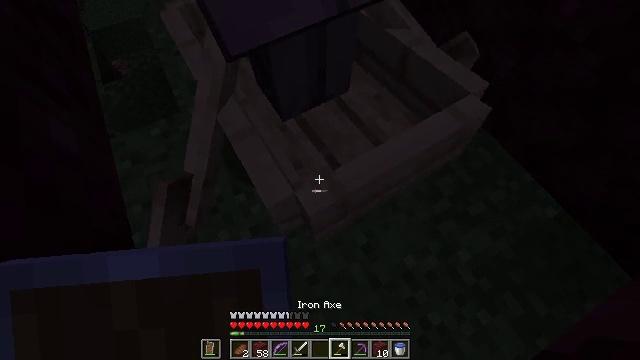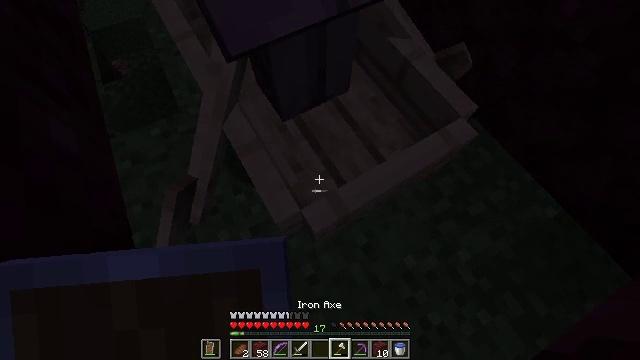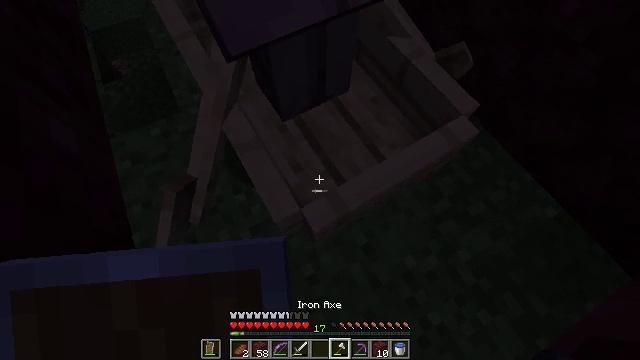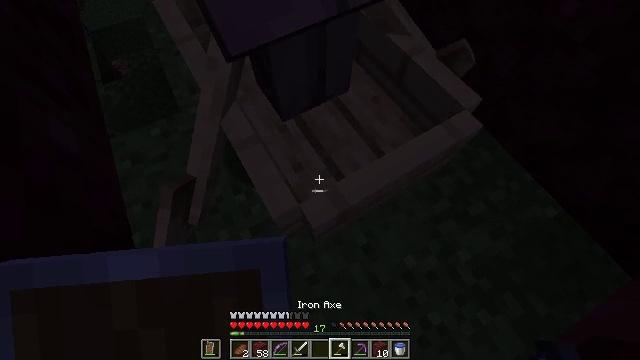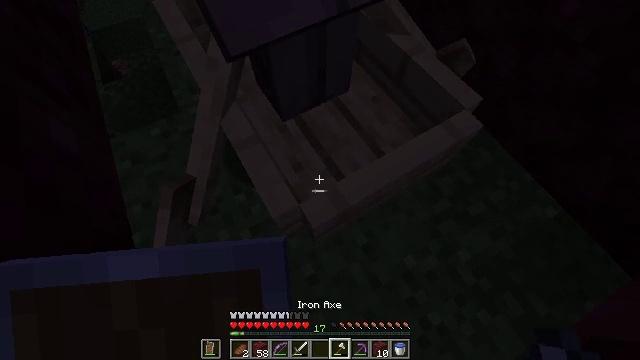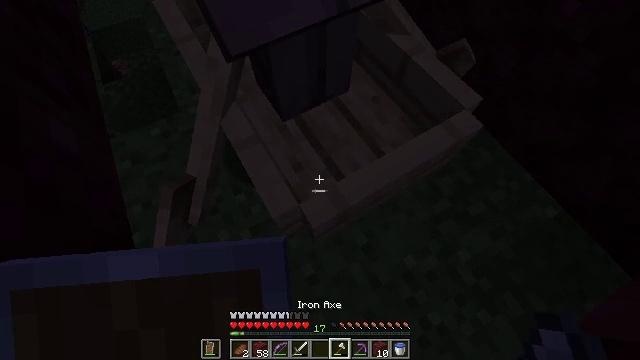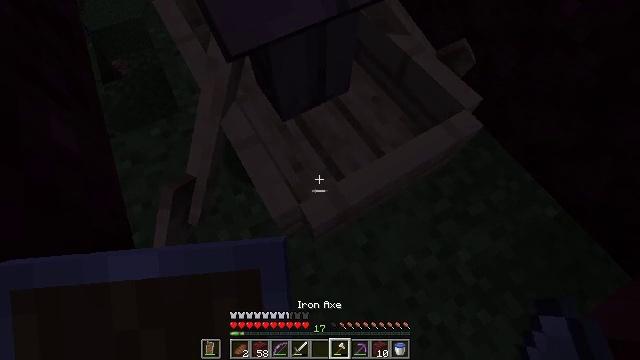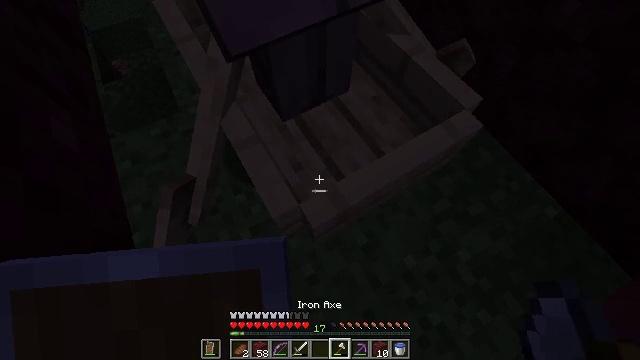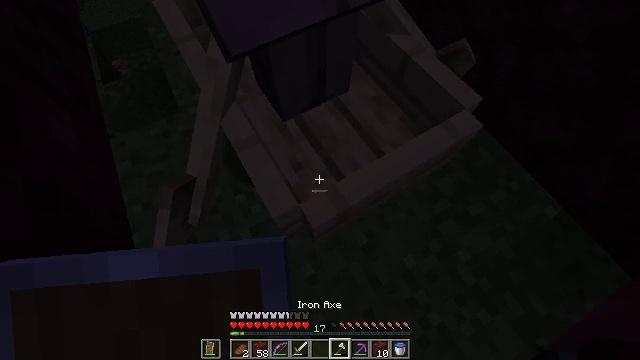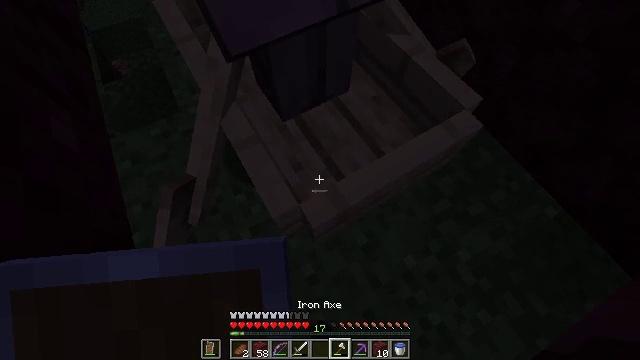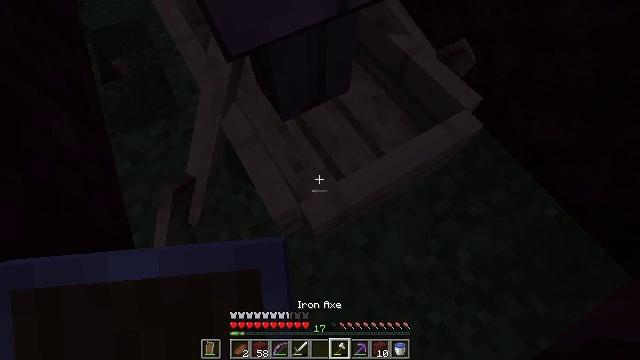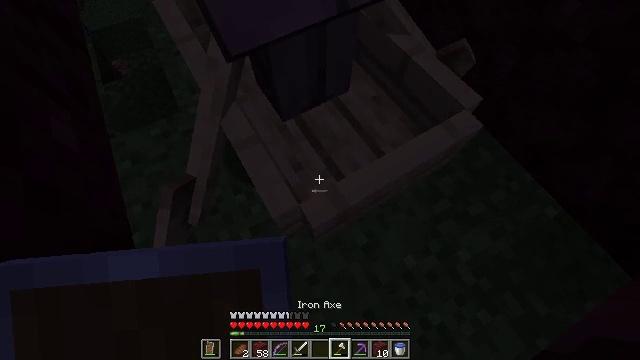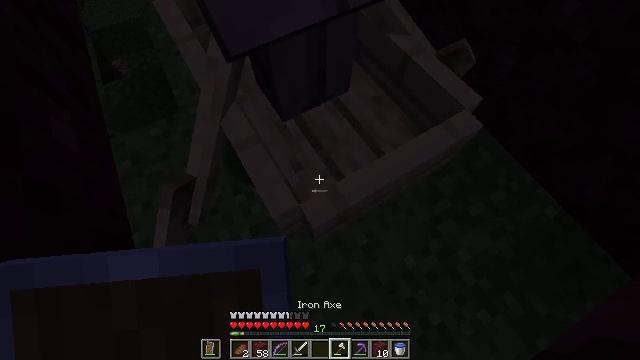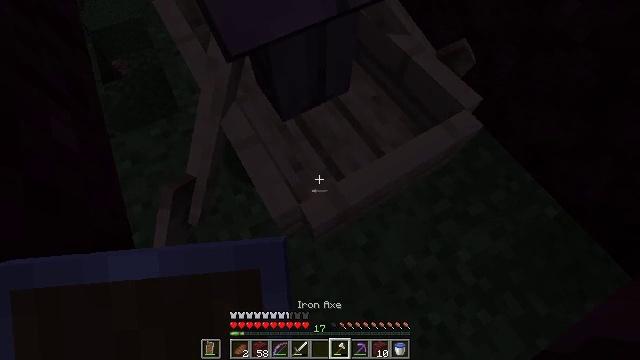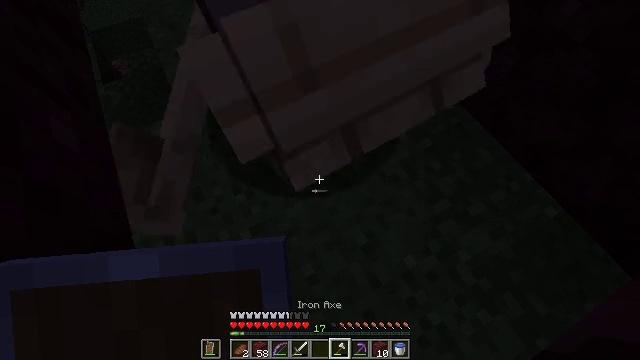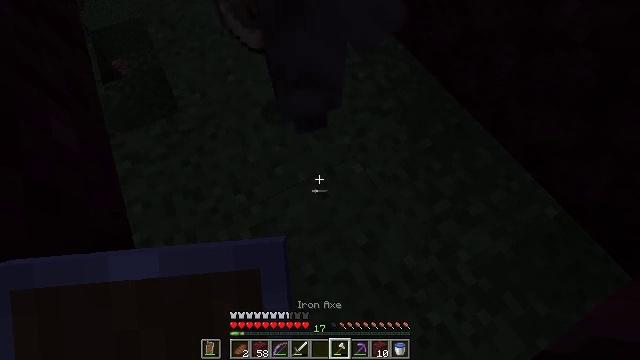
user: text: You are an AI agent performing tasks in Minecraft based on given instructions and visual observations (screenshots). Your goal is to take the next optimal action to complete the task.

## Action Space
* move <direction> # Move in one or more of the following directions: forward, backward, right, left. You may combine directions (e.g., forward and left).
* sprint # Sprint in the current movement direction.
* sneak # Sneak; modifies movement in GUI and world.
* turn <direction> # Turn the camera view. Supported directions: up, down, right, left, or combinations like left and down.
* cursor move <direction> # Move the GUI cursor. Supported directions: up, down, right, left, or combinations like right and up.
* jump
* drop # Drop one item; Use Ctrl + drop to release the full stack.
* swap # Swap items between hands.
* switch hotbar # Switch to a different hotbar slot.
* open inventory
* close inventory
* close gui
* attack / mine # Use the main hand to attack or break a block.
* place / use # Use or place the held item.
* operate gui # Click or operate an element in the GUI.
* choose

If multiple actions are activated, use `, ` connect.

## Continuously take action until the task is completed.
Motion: motion action
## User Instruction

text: Break the white bed to relocate it.
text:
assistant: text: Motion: no_op
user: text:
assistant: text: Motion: no_op
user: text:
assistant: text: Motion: no_op
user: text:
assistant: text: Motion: no_op
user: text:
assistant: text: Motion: no_op
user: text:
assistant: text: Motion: no_op
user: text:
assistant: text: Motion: no_op
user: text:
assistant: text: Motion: attack / mine
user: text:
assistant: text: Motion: attack / mine
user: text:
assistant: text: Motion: attack / mine
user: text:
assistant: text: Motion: attack / mine
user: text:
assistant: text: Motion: no_op
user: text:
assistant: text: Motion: no_op
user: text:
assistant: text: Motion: no_op
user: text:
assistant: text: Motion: no_op
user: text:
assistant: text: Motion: no_op
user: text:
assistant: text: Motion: no_op
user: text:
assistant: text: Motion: no_op
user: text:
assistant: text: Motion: no_op
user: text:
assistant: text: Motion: no_op
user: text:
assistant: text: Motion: no_op
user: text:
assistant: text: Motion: no_op
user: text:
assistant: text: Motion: no_op
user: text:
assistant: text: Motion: no_op
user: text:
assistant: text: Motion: no_op
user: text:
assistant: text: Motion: turn left and up
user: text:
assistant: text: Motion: turn left and up
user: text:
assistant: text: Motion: turn up
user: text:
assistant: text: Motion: turn up
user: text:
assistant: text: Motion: turn up